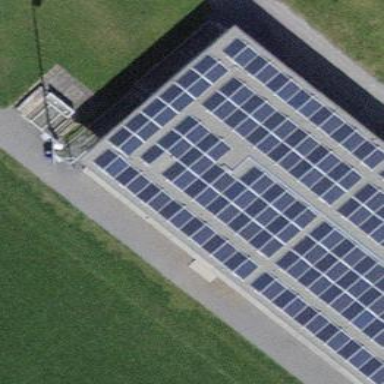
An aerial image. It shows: Solar power generator using photovoltaic method with solar photovoltaic panel types.